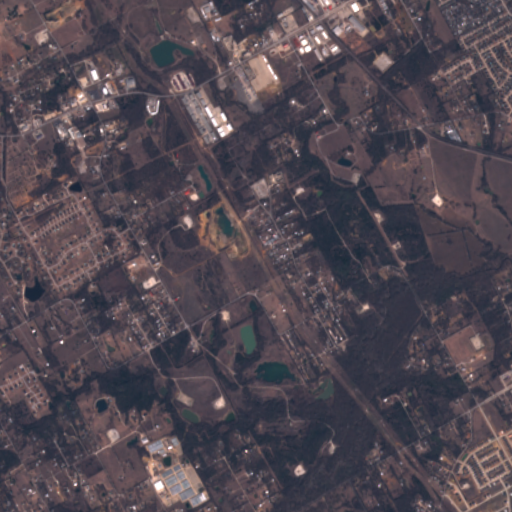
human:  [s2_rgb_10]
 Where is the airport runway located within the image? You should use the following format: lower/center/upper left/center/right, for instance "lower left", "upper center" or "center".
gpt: The airport runway is located in the lower left of the image.
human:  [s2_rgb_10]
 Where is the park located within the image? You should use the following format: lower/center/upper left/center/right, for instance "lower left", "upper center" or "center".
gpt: The park is located in the upper left of the image.
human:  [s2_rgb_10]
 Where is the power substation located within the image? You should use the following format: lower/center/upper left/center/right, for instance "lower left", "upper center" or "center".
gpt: The power substation is located in the upper right of the image.
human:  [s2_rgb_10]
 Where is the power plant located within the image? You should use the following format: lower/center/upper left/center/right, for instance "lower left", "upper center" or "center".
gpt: There is no power plant in the image.